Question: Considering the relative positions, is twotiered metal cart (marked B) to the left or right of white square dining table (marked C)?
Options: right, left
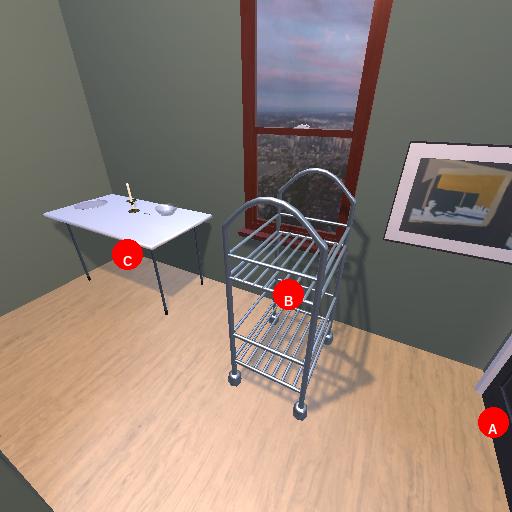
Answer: right